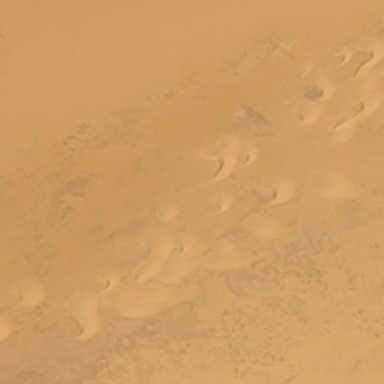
Some pits are in the middle of a piece of yellow desert .